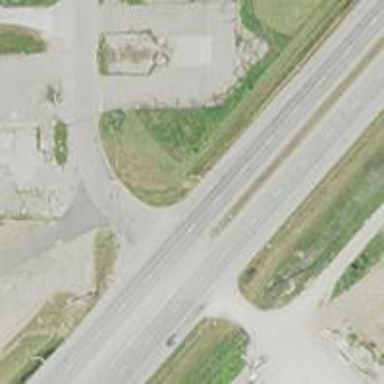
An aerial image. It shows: Primary link highway.